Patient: sex M, age 52
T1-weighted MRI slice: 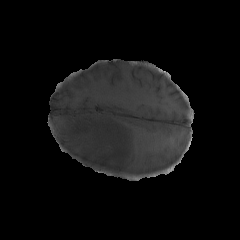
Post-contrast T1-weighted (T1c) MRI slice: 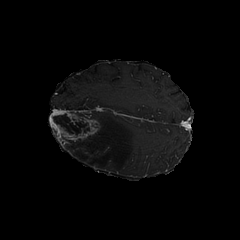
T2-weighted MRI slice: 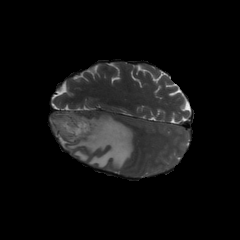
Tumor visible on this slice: yes
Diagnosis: Glioblastoma, IDH-wildtype
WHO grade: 4